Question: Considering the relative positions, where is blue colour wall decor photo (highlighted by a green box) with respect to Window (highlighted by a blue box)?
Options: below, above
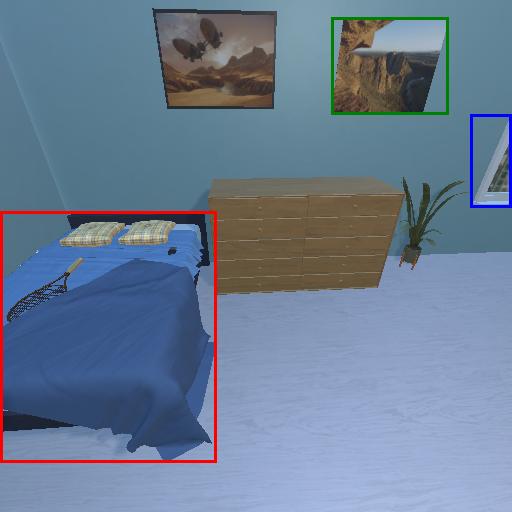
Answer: below